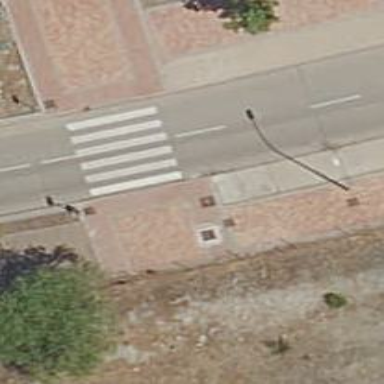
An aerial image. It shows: Uncontrolled road crossing.